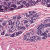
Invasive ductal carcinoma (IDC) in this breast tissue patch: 0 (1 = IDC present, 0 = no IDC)